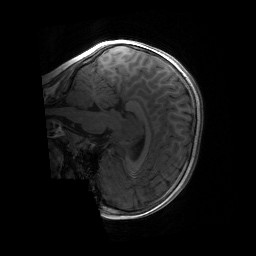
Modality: T1w
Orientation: sagittal
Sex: female
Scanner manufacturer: siemens
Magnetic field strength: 3 T
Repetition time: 1.9 s
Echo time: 0.00243 s